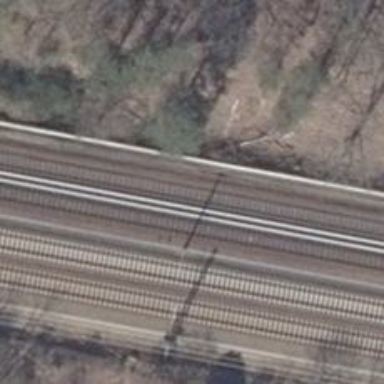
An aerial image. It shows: Railway signal.